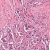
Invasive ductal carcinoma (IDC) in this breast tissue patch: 1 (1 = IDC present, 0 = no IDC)